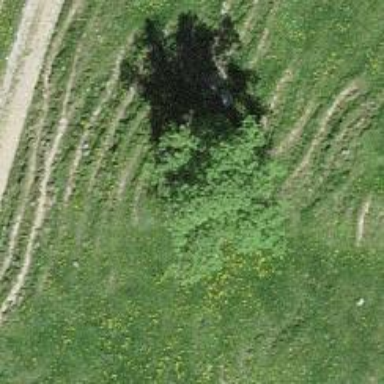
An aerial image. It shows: Evergreen tree with needle-leaved leaves.